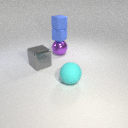
large cyan rubber sphere to the right of large gray metal cube